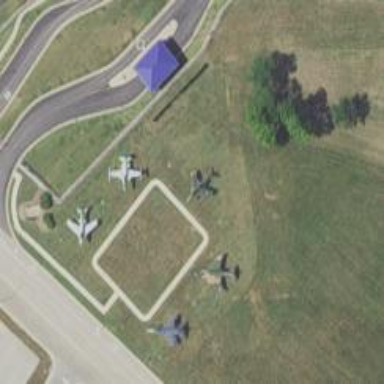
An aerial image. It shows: Aircraft memorial with historical significance.